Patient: sex F, age 60
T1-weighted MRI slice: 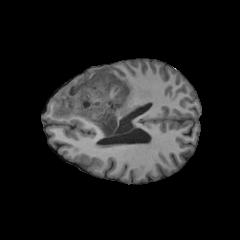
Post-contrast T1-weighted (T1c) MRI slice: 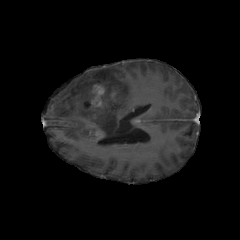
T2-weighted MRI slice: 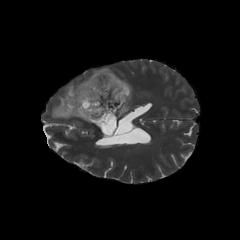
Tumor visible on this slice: yes
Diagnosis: Astrocytoma, IDH-mutant
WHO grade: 3